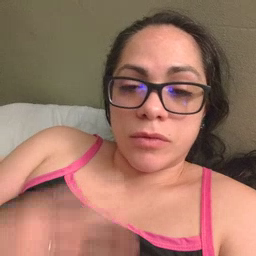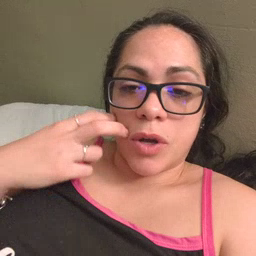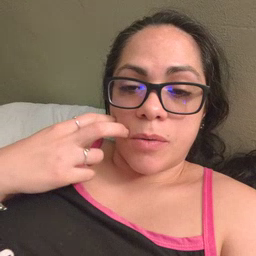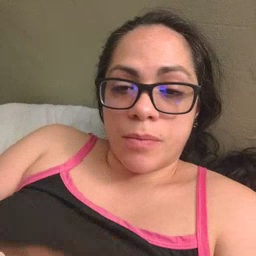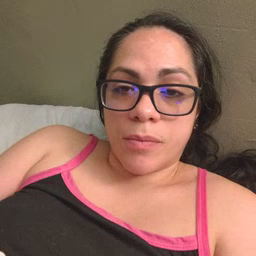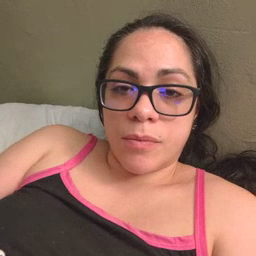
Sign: gum